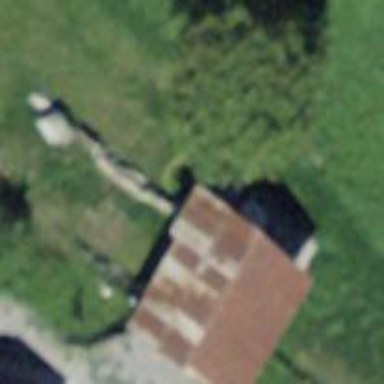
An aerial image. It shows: Simple house.